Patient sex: M
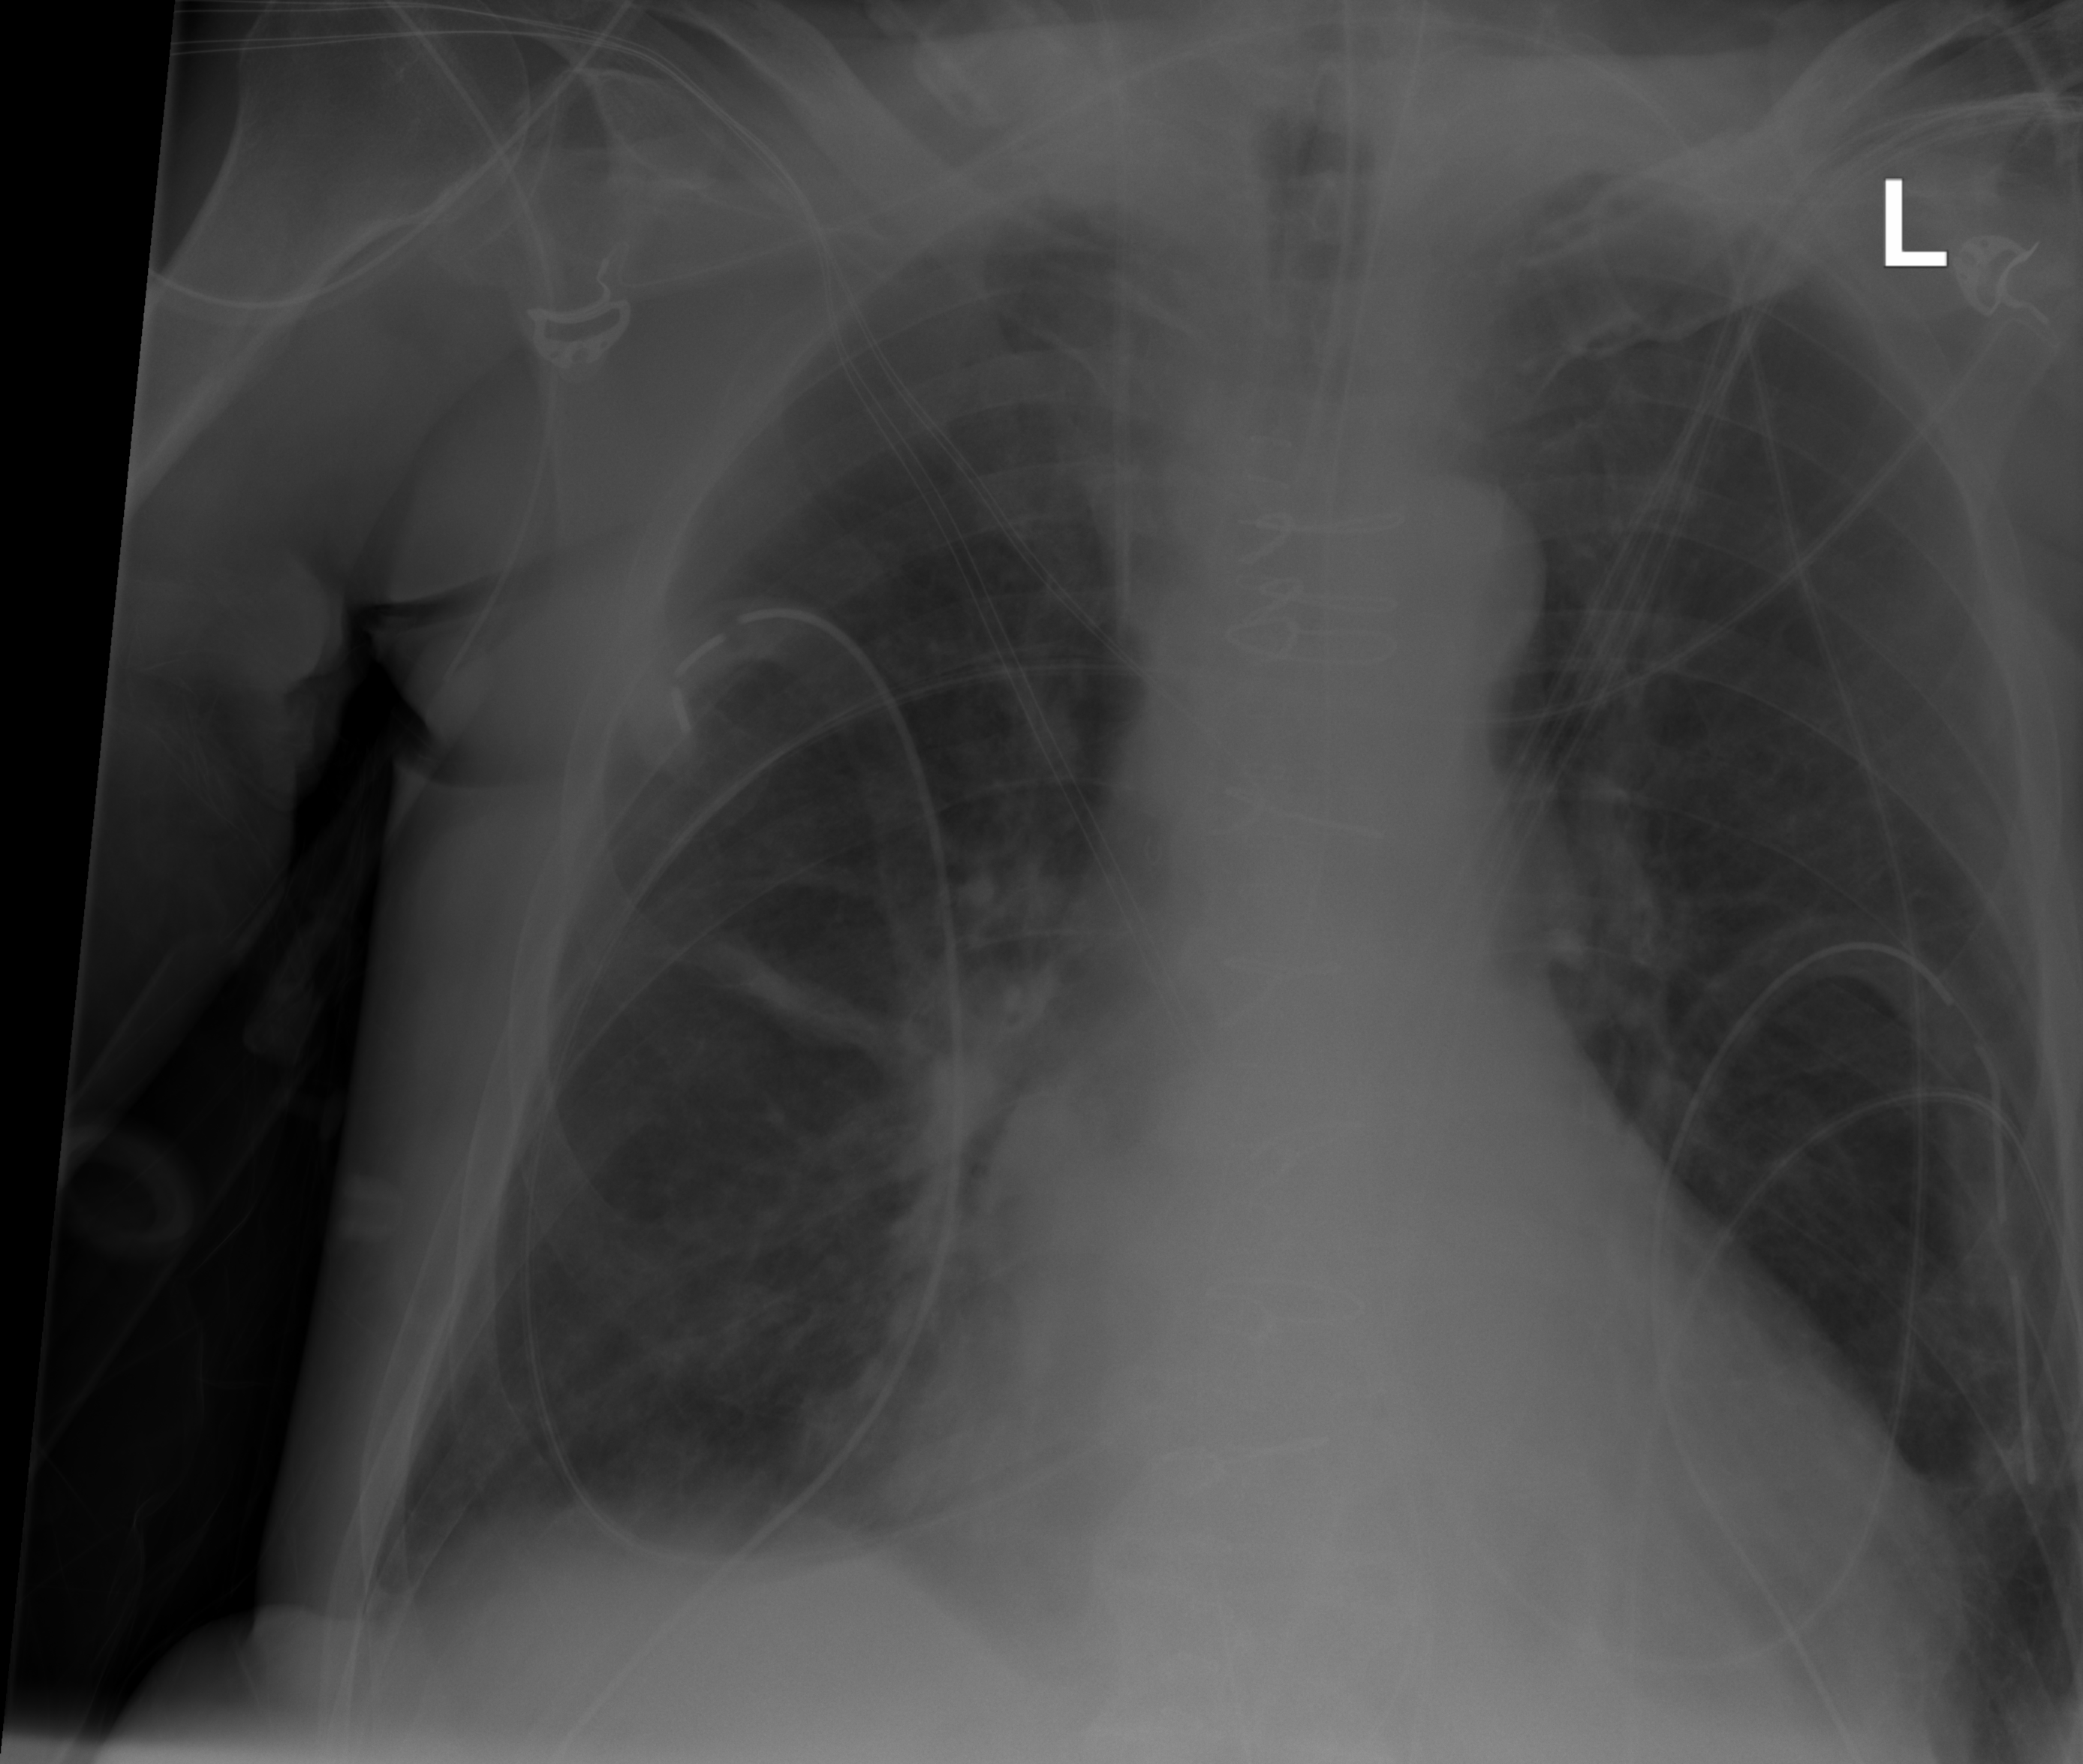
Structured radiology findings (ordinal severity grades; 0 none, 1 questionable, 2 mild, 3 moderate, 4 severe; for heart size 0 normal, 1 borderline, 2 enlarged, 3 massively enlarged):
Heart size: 1
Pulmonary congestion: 1
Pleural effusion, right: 1
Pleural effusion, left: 1
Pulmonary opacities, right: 0
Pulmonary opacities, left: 0
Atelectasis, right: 2
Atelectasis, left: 1